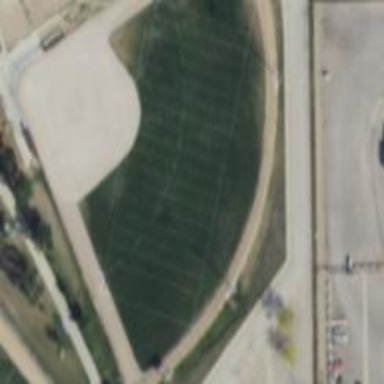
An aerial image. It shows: Baseball pitch for leisure land activities.